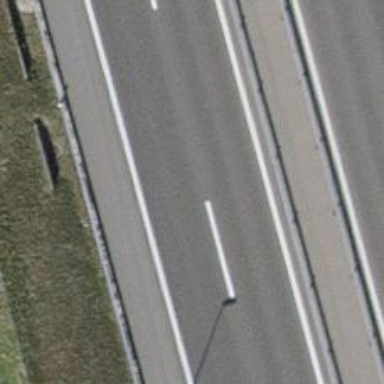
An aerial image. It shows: Asphalt motorway.